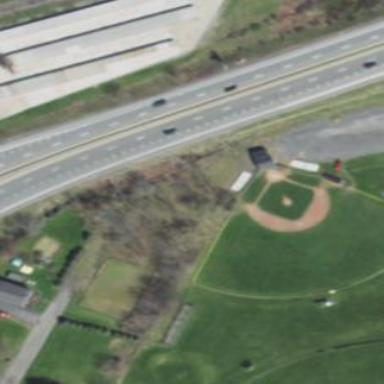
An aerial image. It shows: Baseball pitch for leisure land.